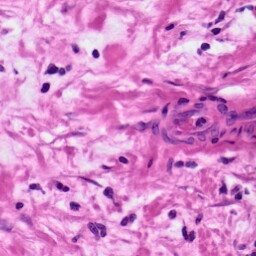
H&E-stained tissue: Ovarian